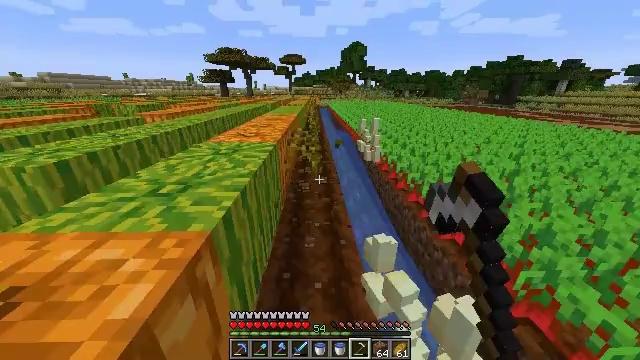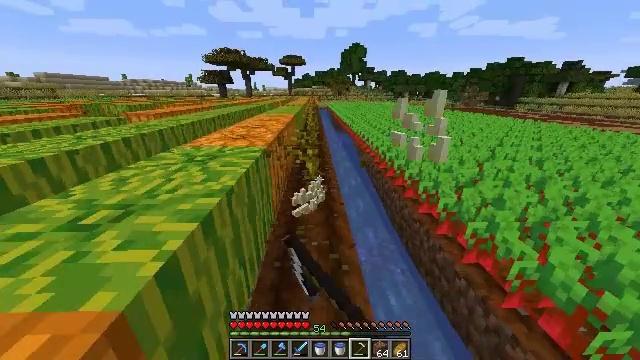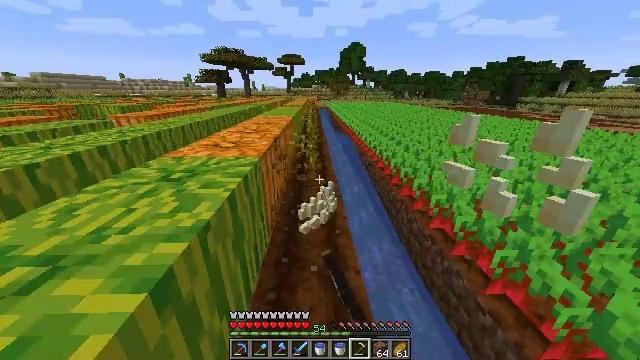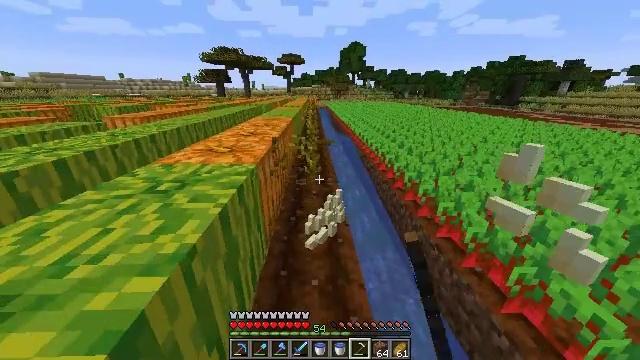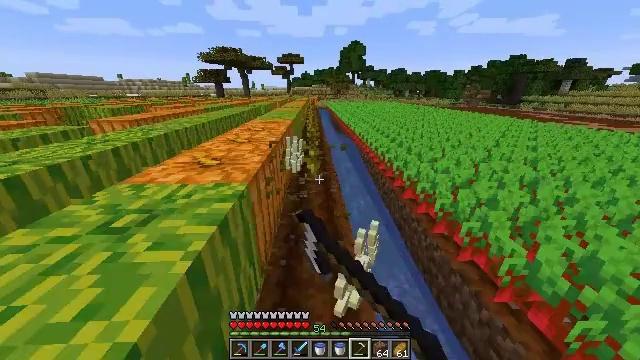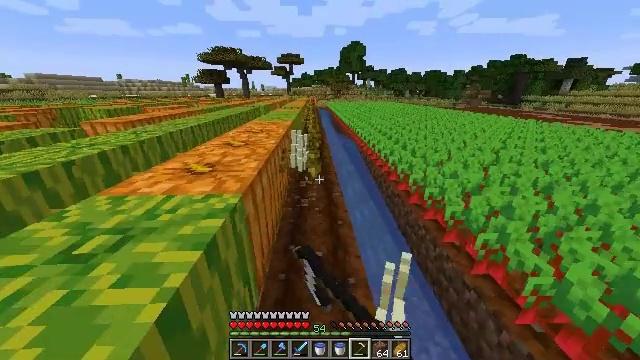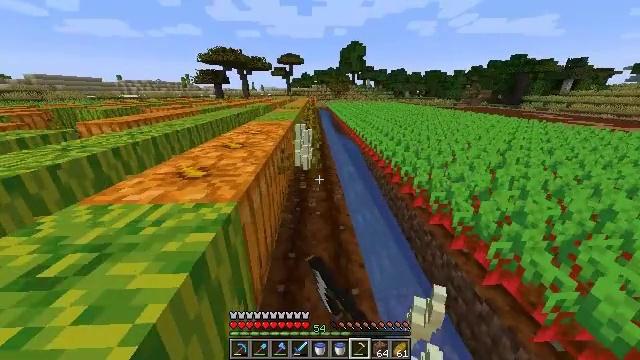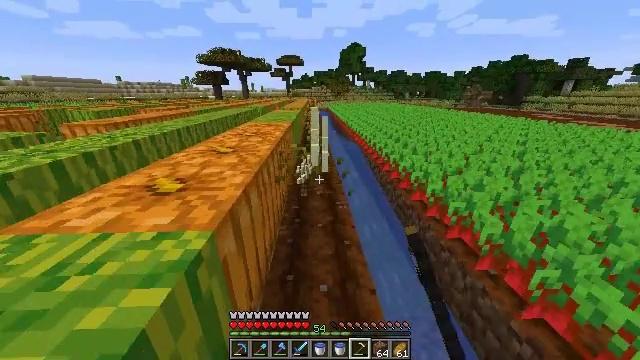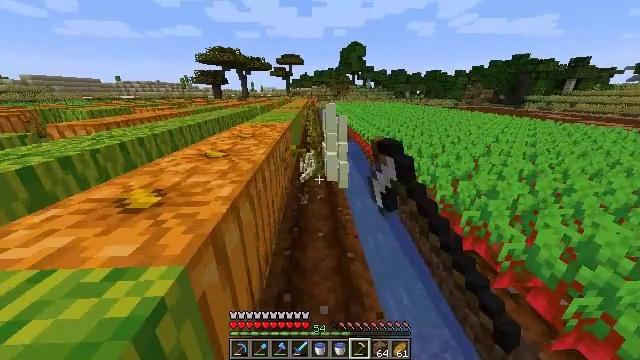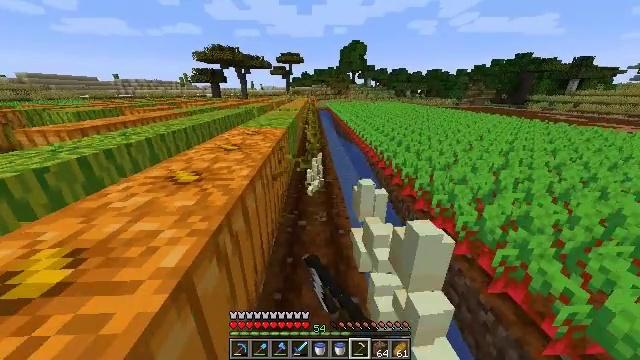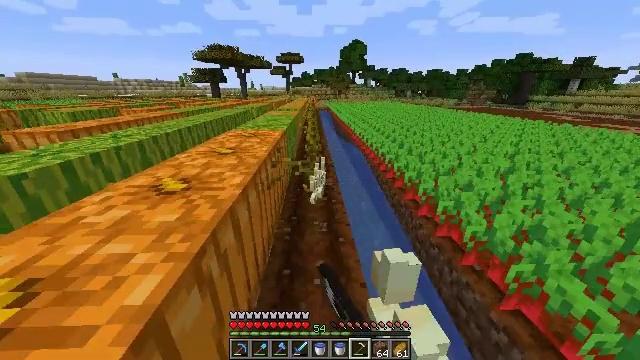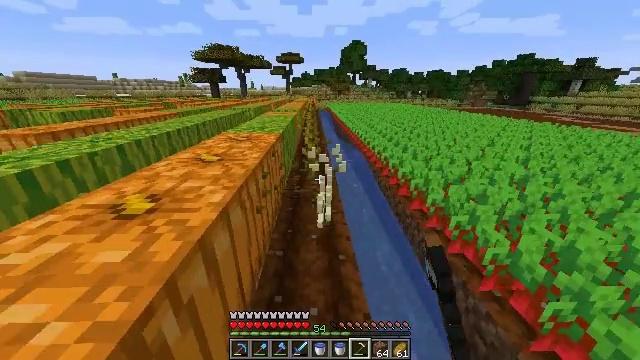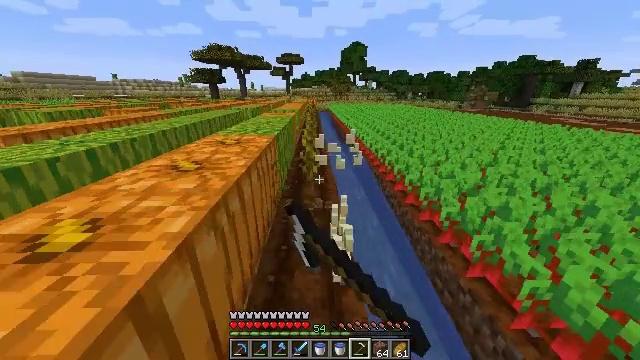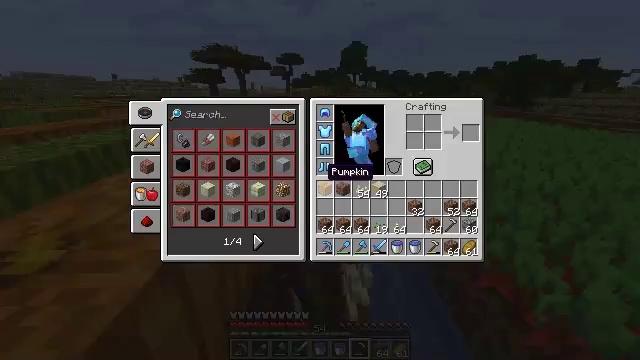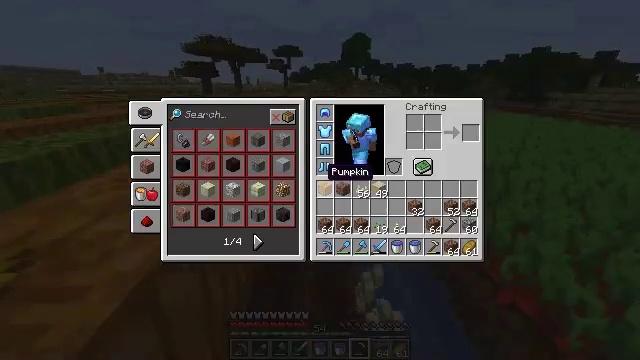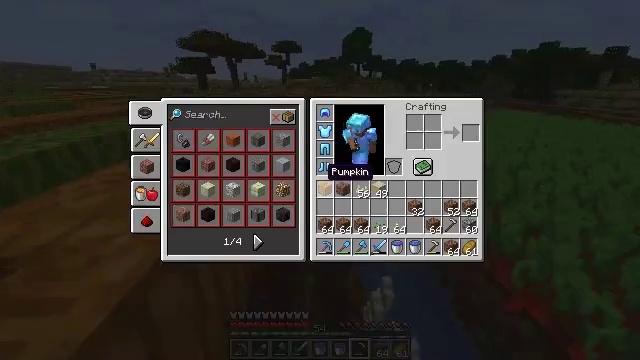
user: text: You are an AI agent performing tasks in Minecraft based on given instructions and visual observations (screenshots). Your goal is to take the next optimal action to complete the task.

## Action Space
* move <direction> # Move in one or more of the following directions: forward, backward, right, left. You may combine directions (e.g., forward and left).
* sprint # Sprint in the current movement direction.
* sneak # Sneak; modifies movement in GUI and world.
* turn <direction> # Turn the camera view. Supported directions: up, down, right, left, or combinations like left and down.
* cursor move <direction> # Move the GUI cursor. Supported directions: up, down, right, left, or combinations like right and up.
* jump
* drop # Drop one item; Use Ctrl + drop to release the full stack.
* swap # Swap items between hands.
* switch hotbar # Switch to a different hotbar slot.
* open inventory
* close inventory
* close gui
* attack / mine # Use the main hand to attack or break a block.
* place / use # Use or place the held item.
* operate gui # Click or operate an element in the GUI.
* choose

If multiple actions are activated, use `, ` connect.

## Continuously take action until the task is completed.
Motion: motion action
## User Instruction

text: Mine the attached pumpkin stem.
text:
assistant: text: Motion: move forward, sprint, attack / mine
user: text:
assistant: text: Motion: move forward, sprint, attack / mine
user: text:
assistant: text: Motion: move forward, sprint, attack / mine
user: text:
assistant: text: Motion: move forward, sprint, attack / mine
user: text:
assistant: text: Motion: move forward, sprint, attack / mine
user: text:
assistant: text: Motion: move forward, sprint, attack / mine
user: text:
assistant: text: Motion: move forward, sprint, attack / mine
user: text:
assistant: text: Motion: move forward, sprint, attack / mine
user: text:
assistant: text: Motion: move forward, sprint, attack / mine
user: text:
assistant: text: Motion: move forward, sprint, attack / mine
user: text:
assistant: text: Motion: move forward, sprint, attack / mine
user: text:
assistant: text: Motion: move forward, sprint, attack / mine
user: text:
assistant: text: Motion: move forward, open inventory
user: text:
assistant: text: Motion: open inventory
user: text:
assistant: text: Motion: open inventory
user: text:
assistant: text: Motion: no_op